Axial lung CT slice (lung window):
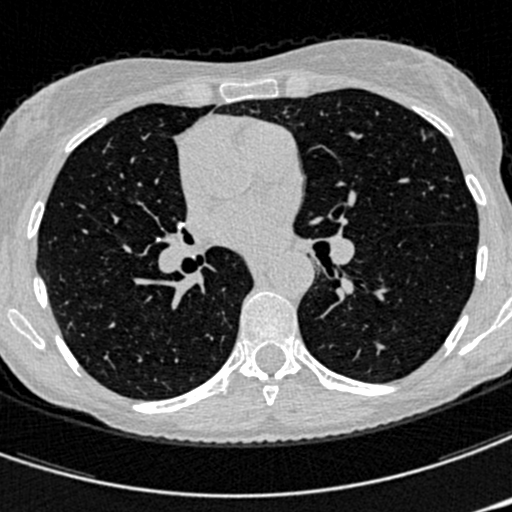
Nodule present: no